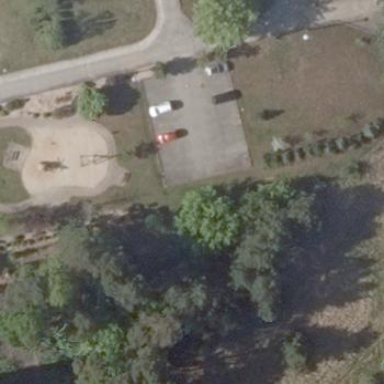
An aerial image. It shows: Parking area.